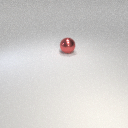
large red metal sphere